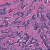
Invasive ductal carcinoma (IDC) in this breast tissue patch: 1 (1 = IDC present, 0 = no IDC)